Question: I've a single line of text written with Myriad Pro vertically centered to parent. In most browsers it renders fine, however in IE9&10 the text is not exactly centered, it shifted up by about 3 pixels from its correct position.
I've found out that the problem is caused by the font, the same case is rendered correctly with Arial. On the following image you can see the problem. Part of the text is selected and
it seems that the text is sticked to the top of the selection for some weird reason and the selection is vertically centered correctly.

Source:
'''
<!DOCTYPE html>
<html>
<head>
<style type="text/css">
div
{
vertical-align:middle;
height:40px;
line-height:40px;
background-color:red;
font-family:"Myriad pro",arial;
}
</style>
</head>
<body>
<div>LOREM IPSUM</div>
</body>
</html>
'''
Can you please explain me why this happens and how to fix it?
Thanks a lot.
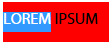
Answer: I finally solved the problem using Adobe Typekit. Myriad Pro written with Typekit is correctly vertically centered.
But I still wonder why this happens.